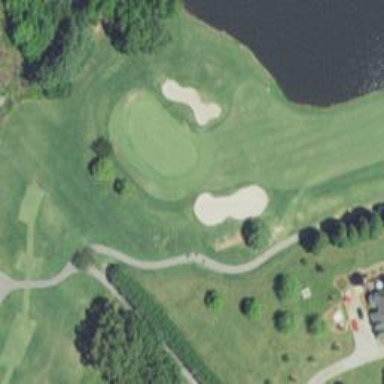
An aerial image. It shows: View of golf hole.